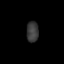
Tissue: lung
Cell type: Endothelial cells
Senescence score: 0.5515
Nuclear area (px): 242
Mean DAPI intensity: 57.835